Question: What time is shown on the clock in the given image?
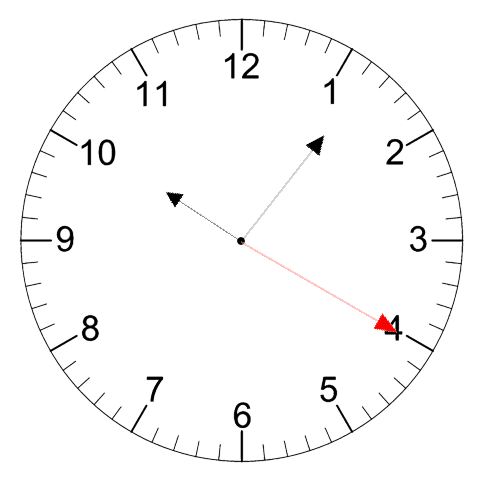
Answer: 10:06:20